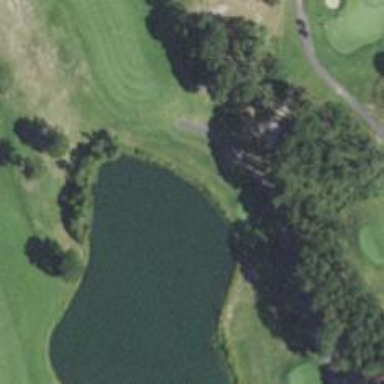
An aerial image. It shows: Water hazard on golf course.